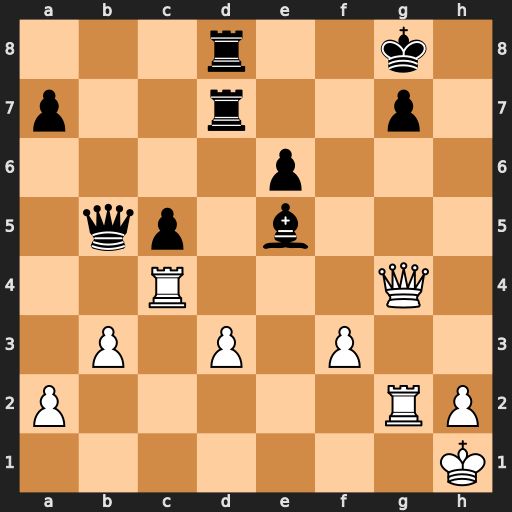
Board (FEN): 3r2k1/p2r2p1/4p3/1qp1b3/2R3Q1/1P1P1P2/P5RP/7K
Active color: w
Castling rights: -
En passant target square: -
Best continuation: Qxe6+ Rf7 Qxe5